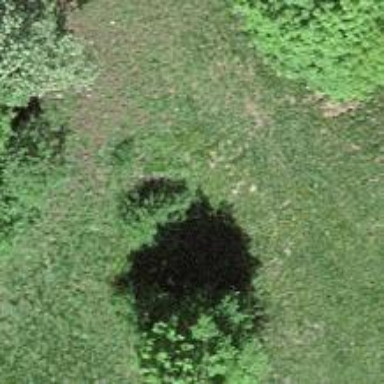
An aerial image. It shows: Sinkhole in the natural landscape.